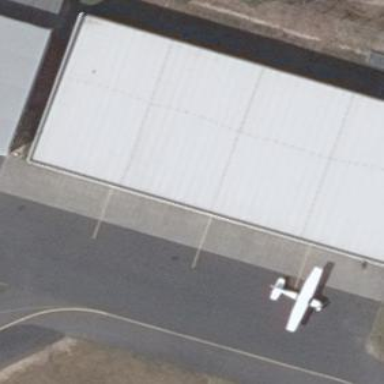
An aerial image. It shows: Hangar building at the airport.